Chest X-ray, AP view. Patient: 52 years old, sex M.
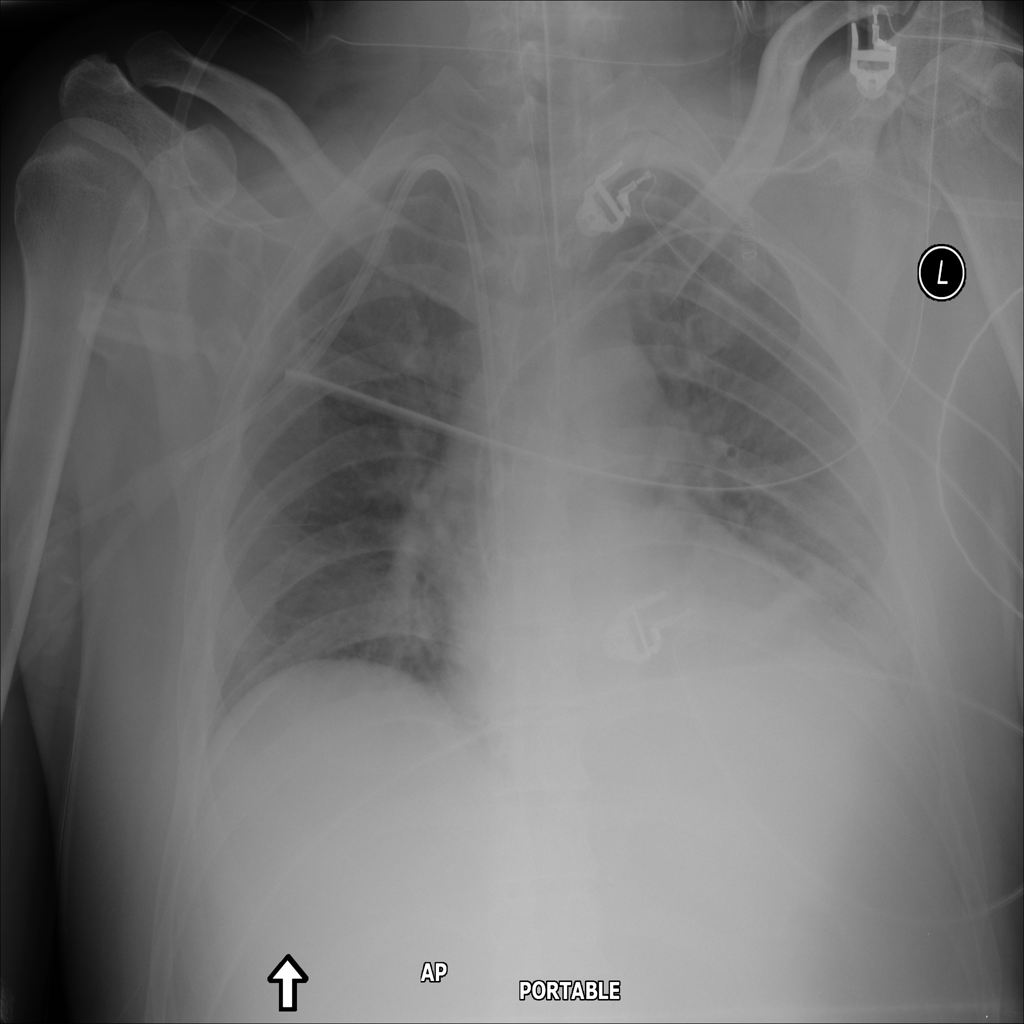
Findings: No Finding